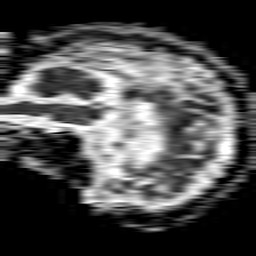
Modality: ADC
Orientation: sagittal
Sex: female
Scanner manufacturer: philips
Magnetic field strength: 1.5 T
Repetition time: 4.6 s
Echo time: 0.08517 s